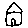
Label: house